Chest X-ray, PA view. Patient: 62 years old, sex F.
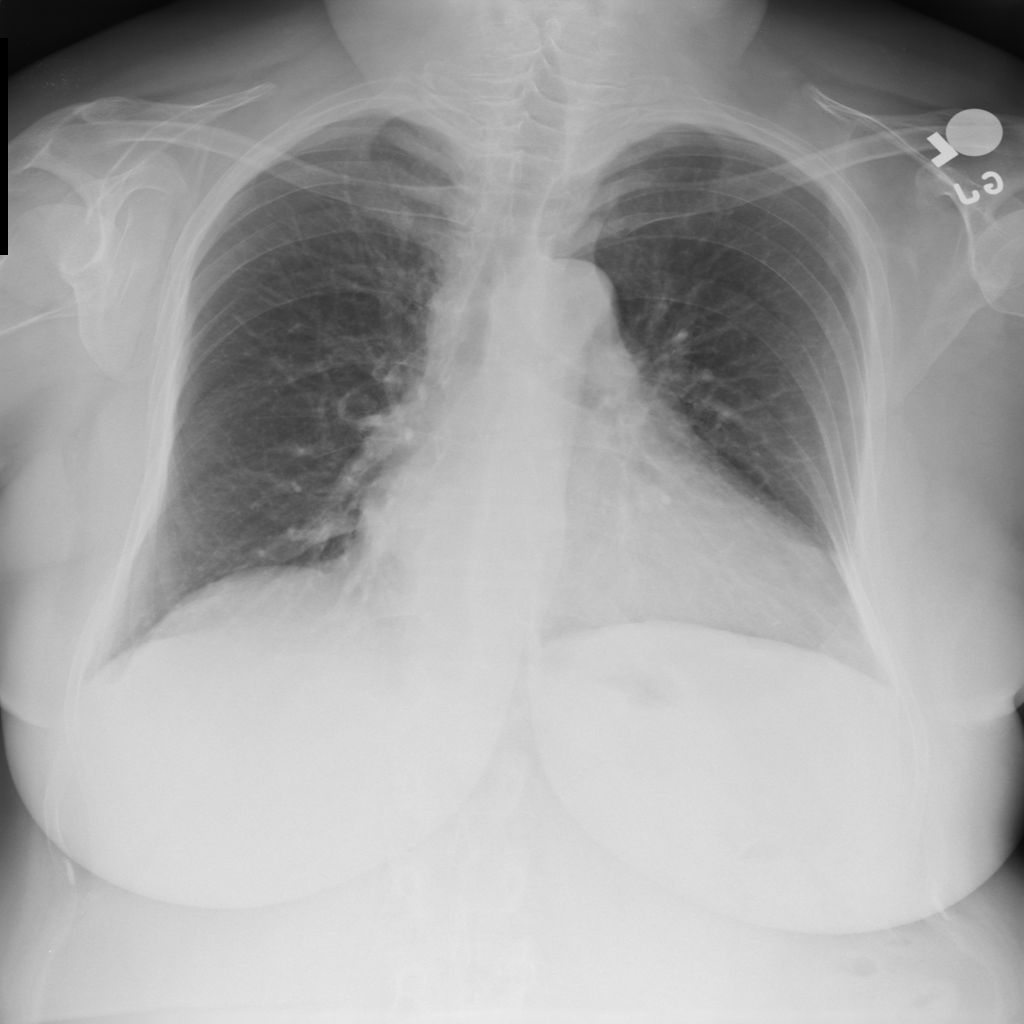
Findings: No Finding